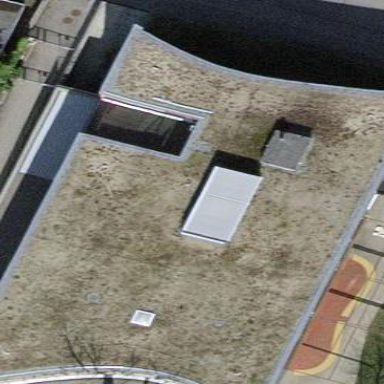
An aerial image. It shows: Kindergarten.